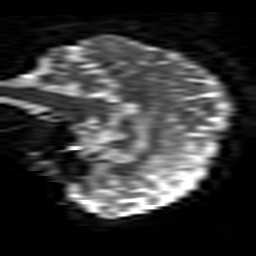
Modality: ADC
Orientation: sagittal
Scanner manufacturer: ge
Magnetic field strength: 1.5 T
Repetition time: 8 s
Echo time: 0.0974 s